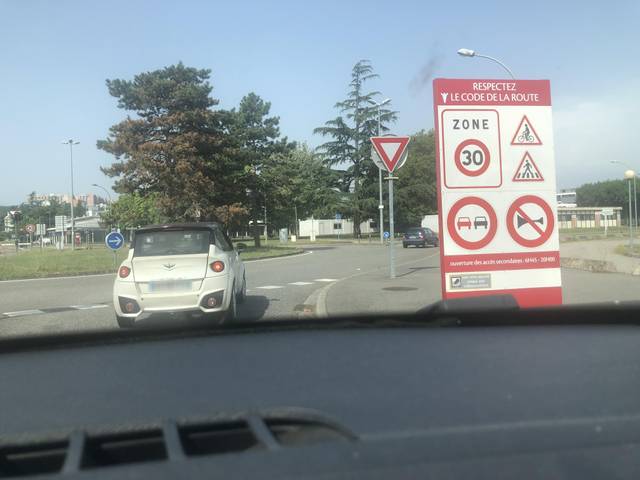
Region: France
Coordinates: 43.565, 1.47